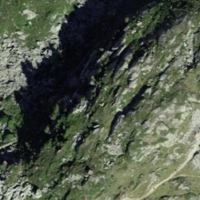
EUNIS habitat code: 31
Species observed at this site:
Vaccinium uliginosum